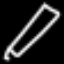
Label: pencil